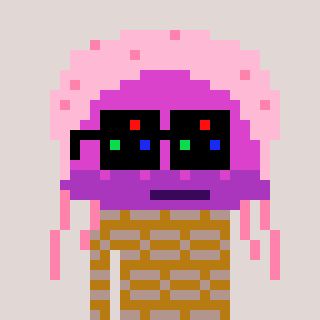
a pixel art character with square black sunglasses, a jellyfish-shaped head and a gold-colored body on a warm background